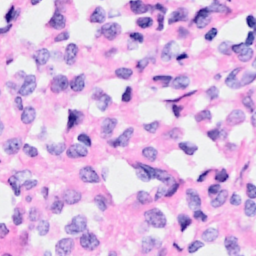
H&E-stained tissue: Breast